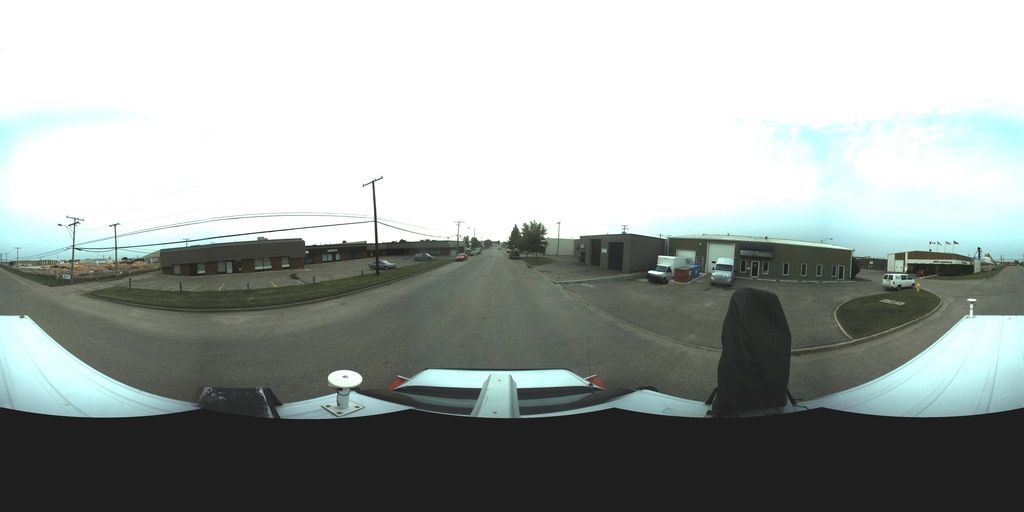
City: saskatoon